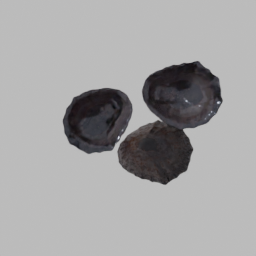
Label: animals